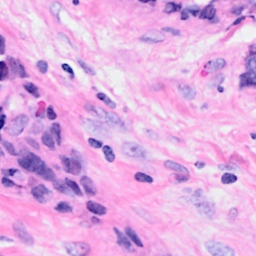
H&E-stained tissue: Breast